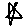
Label: star